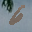
Label: 6